Field crop: maize
Growth stage: 1
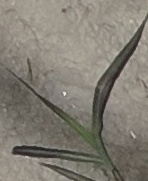
Species: sorghum